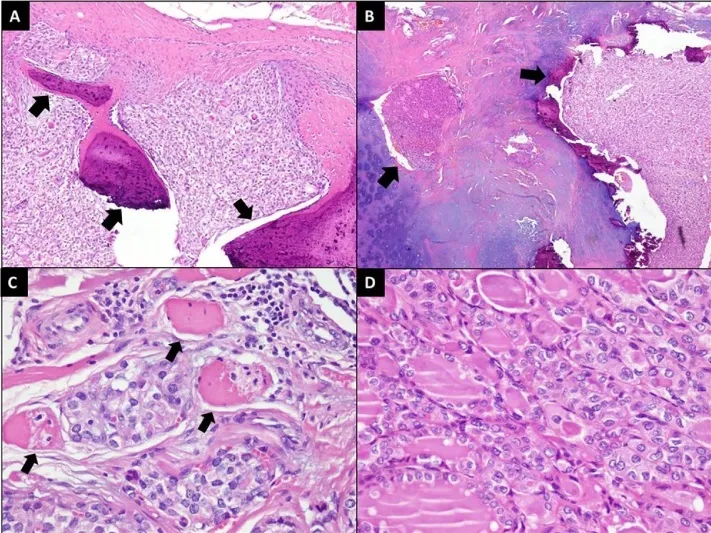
[A] Tumor infiltration into bone (arrows). (HnE stain;100x magnification) [B] Tumor infiltration into cartilage (arrows). (HnE stain;40x magnification) [C] Tumor infiltration into muscle fibers (arrows). (HnE stain; 400x magnification) [D] Tumor cells showing follicular arrangement and nuclei exhibiting enlargement, overlapping and clearing. (HnE stain;400x magnification).
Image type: pathology (h&e)